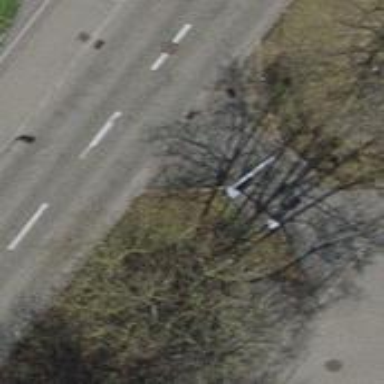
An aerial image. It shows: Surveillance object is present in the image.